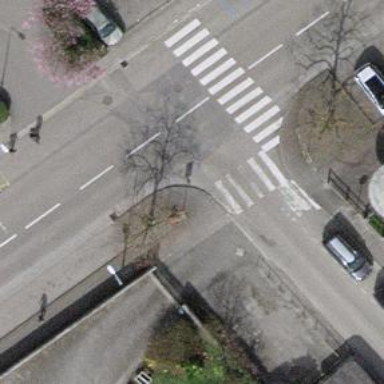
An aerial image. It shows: Uncontrolled crossing on the road.